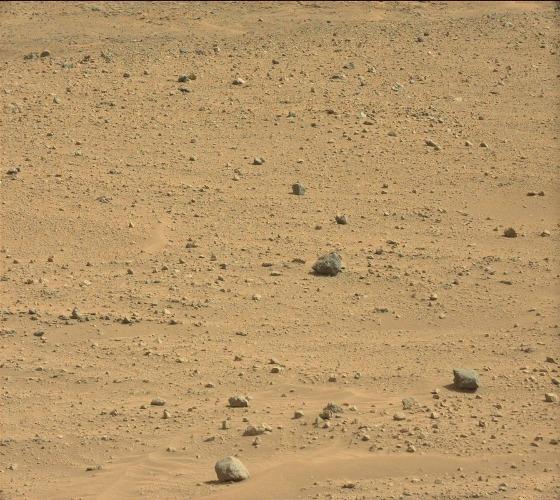
Terrain classes present: Gravel / Sand / Soil, Rock, Shadow